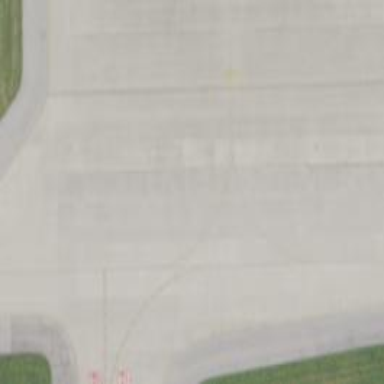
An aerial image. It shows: Image of taxiway at airport.